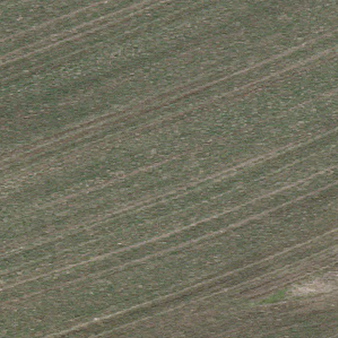
Label: other